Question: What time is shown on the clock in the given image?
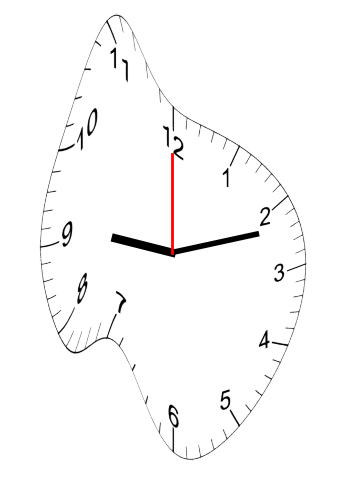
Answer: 09:12:00